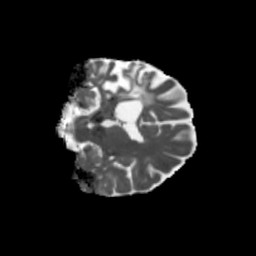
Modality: MD
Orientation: coronal
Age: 69
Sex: female
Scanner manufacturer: siemens
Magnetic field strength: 3 T
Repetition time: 5.47 s
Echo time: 0.0854 s